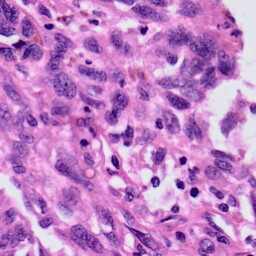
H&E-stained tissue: Skin